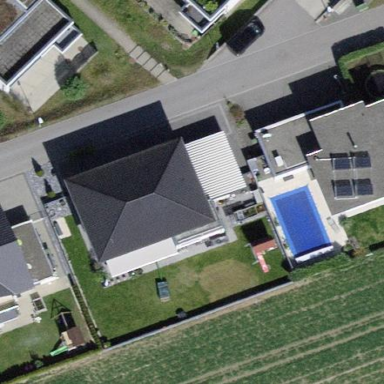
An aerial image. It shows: Simple and straightforward house.